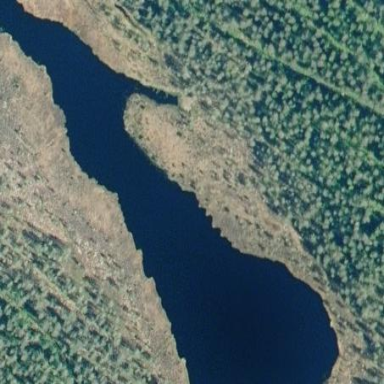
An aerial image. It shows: Lake with natural water.